Field crop: tomato
Growth stage: 1
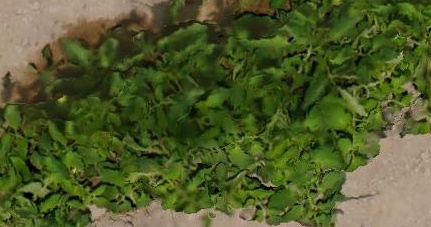
Species: tomato